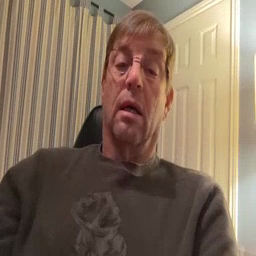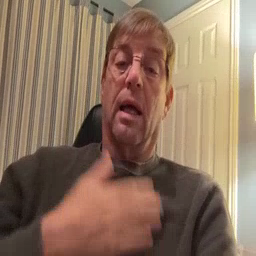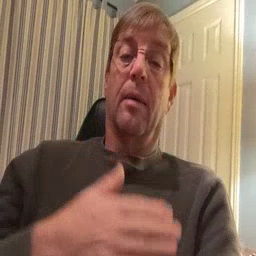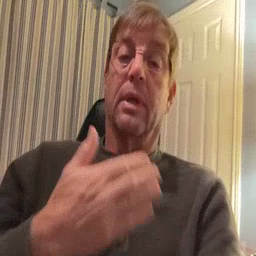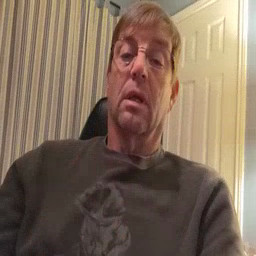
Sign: happy